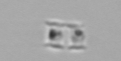
Label: Bacillariophyceae_morphotype1